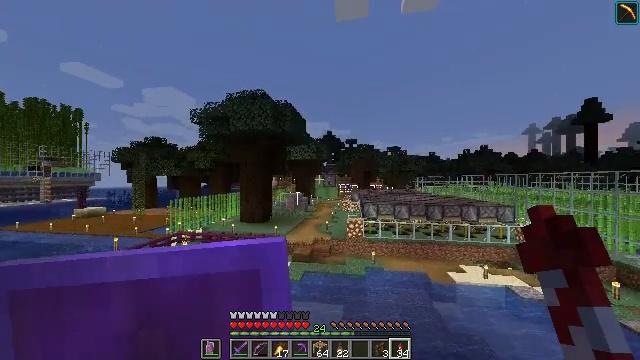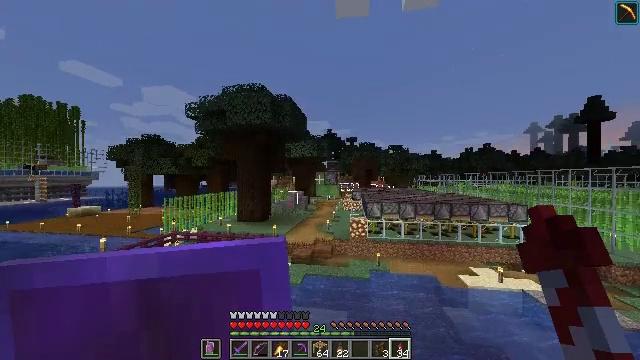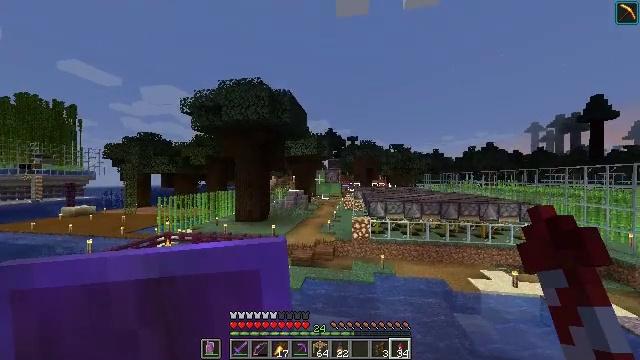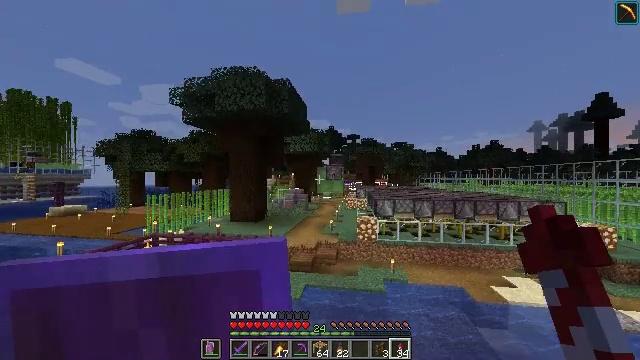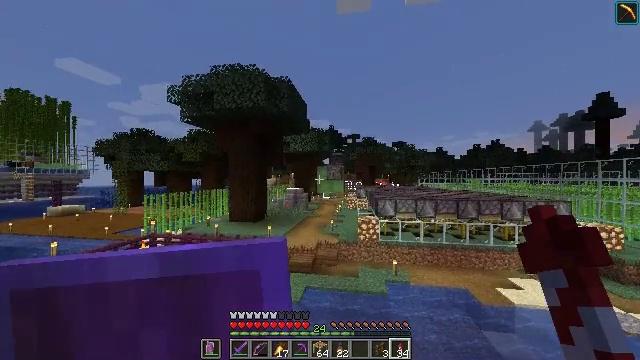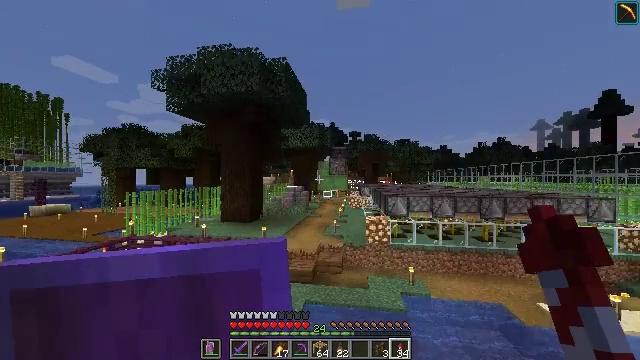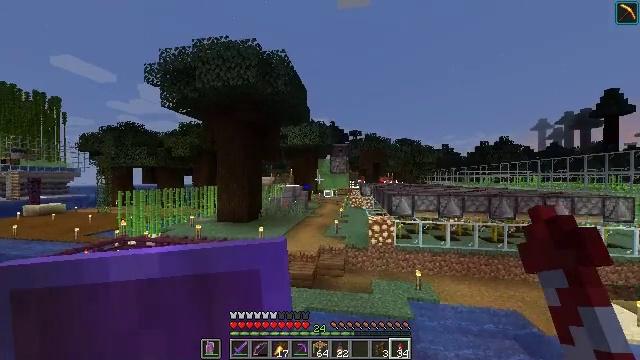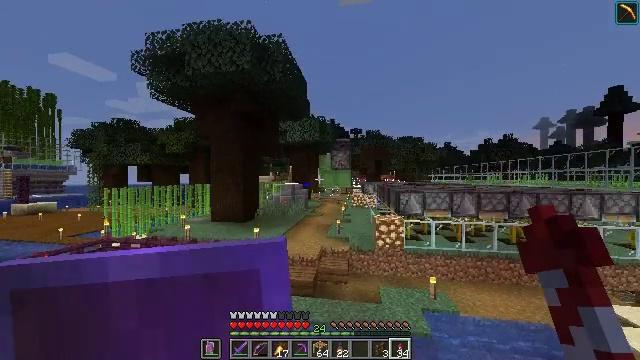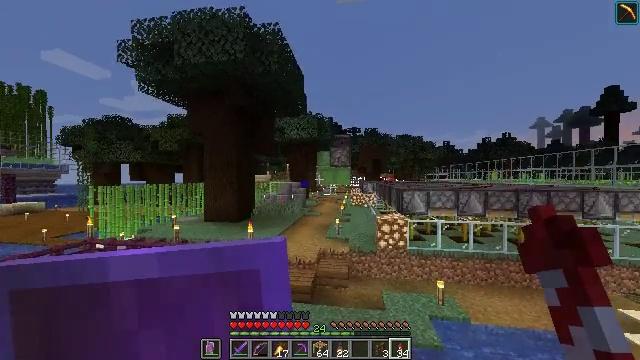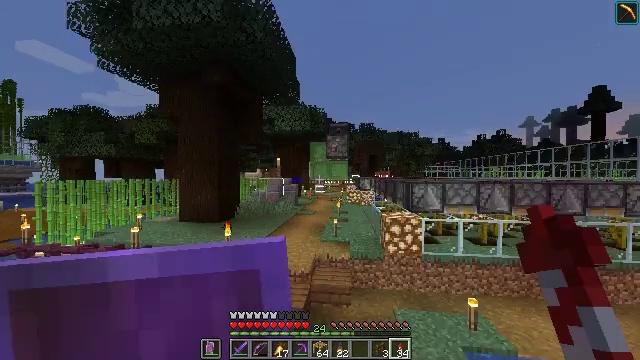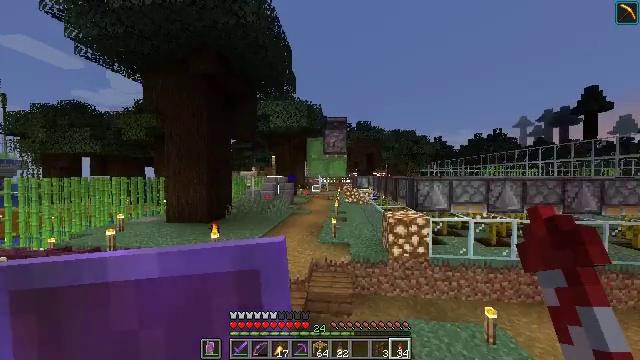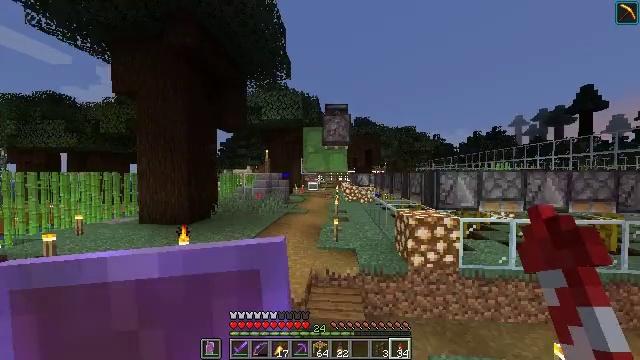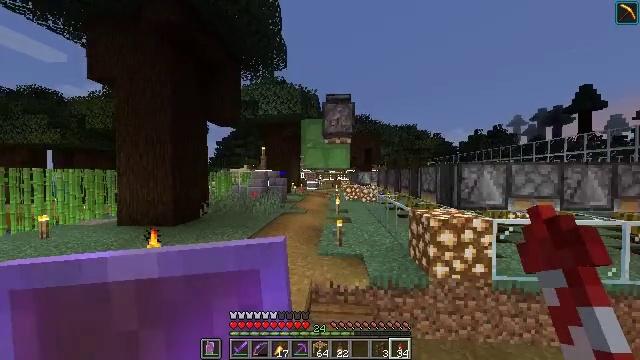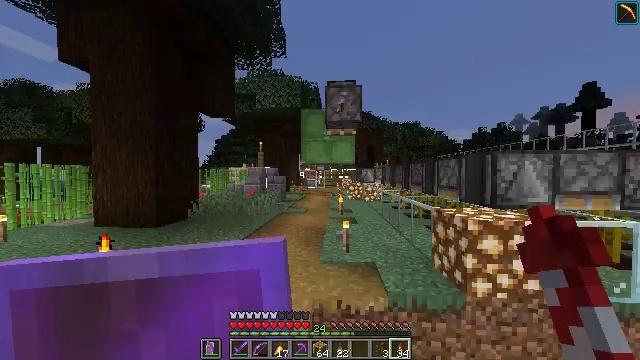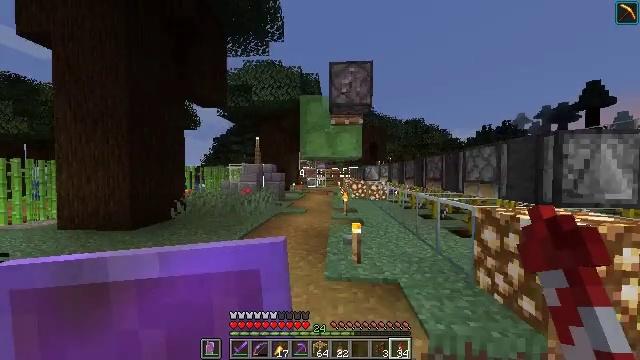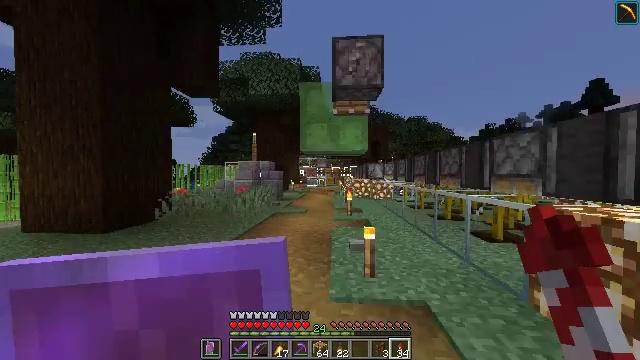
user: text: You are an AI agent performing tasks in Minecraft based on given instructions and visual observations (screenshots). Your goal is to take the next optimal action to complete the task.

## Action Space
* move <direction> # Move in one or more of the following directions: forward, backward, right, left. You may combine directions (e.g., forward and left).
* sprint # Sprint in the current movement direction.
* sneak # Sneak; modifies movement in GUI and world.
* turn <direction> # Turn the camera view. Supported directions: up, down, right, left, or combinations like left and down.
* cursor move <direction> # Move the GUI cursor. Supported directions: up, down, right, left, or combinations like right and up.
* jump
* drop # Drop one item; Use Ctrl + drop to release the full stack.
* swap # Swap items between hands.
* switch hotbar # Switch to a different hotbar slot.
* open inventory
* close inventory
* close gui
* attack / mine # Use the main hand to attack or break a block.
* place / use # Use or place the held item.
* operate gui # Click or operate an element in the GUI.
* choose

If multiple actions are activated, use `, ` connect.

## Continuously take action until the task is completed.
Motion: motion action
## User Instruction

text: Create a brown carpet using brown wool at the crafting table.
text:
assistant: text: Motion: move forward, sprint
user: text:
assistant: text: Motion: move forward, sprint
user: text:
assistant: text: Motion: move forward, sprint
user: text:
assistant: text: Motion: move forward, sprint
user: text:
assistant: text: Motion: move forward, sprint
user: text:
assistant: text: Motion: move forward, sprint
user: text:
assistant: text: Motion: move forward, sprint
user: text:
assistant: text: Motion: move forward, sprint
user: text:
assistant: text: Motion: move forward, sprint, turn right
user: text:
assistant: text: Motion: move forward, sprint, turn right
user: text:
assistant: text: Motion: move forward, sprint, turn right
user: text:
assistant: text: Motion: move forward, sprint
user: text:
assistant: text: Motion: move forward, sprint
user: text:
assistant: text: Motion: move forward, sprint
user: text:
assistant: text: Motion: move forward, sprint
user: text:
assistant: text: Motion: move forward, sprint
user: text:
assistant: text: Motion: move forward, sprint
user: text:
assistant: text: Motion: move forward, sprint
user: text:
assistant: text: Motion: move forward, sprint
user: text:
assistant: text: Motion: move forward, sprint
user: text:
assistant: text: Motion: move forward, sprint, turn right
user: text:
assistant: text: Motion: move forward, sprint, turn right
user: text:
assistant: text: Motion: move forward, sprint, turn right
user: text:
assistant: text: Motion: move forward, sprint
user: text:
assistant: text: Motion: move forward, sprint
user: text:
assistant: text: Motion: move forward, sprint
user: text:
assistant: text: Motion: move forward, sprint
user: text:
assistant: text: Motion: move forward, sprint
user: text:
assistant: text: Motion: move forward, sprint
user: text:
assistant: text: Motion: move forward, sprint, jump